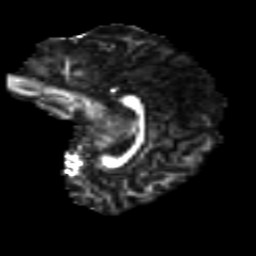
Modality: FA
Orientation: sagittal
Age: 16
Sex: male
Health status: ill
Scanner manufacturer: ge
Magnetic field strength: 3 T
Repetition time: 7.031 s
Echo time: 0.0835 s